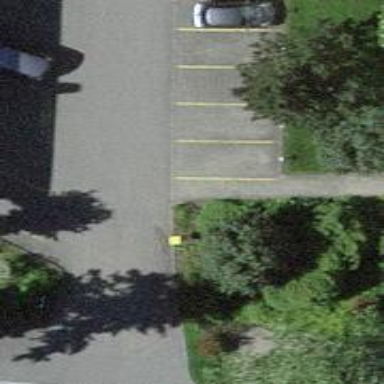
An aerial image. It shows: Post box.